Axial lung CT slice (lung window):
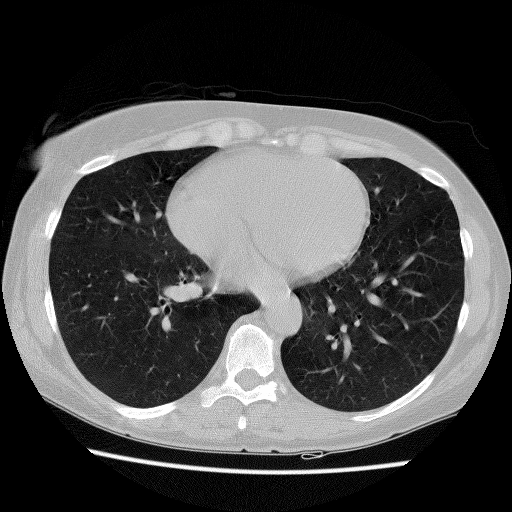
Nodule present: no